Interaction volume radius: 10 \u00c5
Interaction volume height: 25 \u00c5
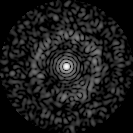
Disorder parameter: 0.833